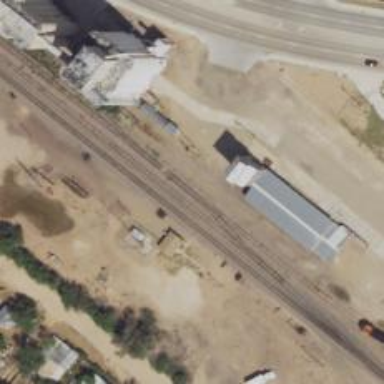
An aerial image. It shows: Railway siding for service.